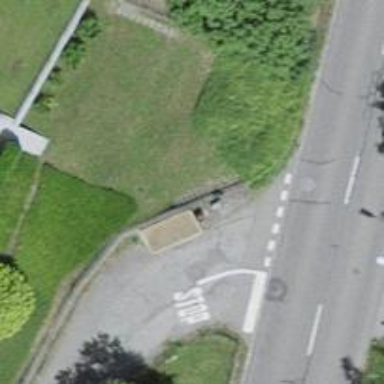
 serving as platform for public transportation."